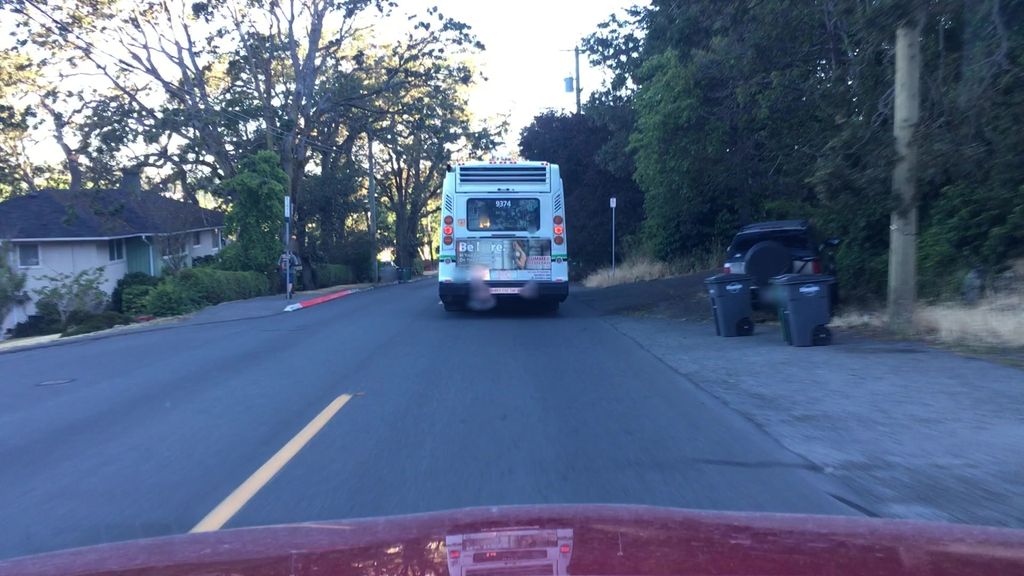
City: victoria